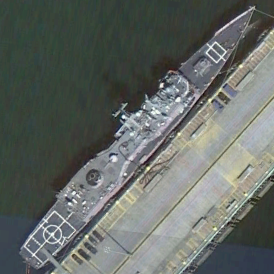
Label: cruiser